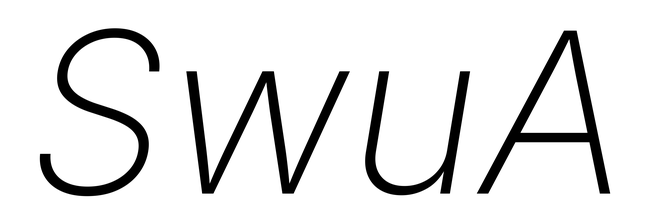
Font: Inter-Italic_ExtraLight_Italic